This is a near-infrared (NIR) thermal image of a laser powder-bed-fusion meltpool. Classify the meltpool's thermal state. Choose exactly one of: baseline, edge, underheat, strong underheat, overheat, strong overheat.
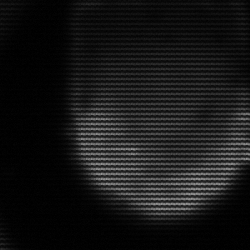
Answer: edge